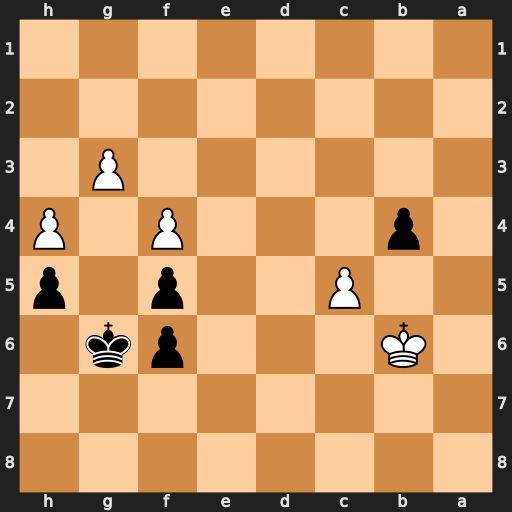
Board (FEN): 8/8/1K3pk1/2P2p1p/1p3P1P/6P1/8/8
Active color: b
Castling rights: -
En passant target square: -
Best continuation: b3 Ka6 b2